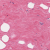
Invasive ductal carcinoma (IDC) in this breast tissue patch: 0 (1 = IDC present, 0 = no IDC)